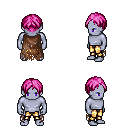
a pixel art fantasy rpg character, male body template, dark elf, purple skin, brown tattered cape, gold greaves, pink parted hairstyle, four views (front, back, left, right), 2x2 character sprite sheet, small pixel art, hard edges, no anti-aliasing